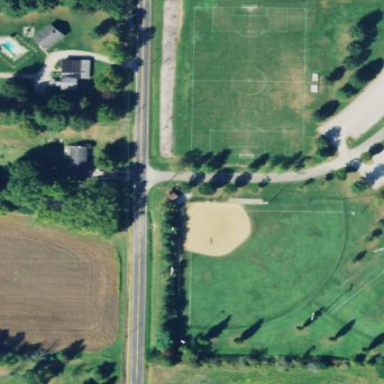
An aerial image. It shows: Baseball pitch for leisure land activities.